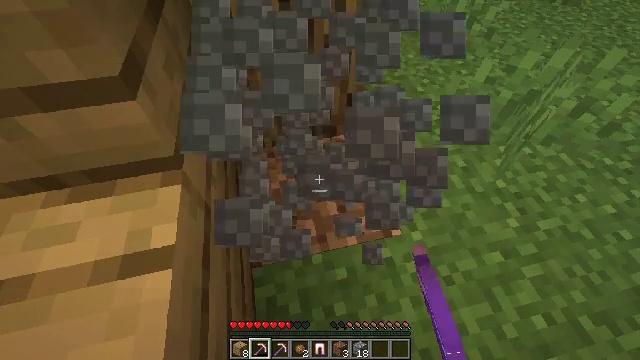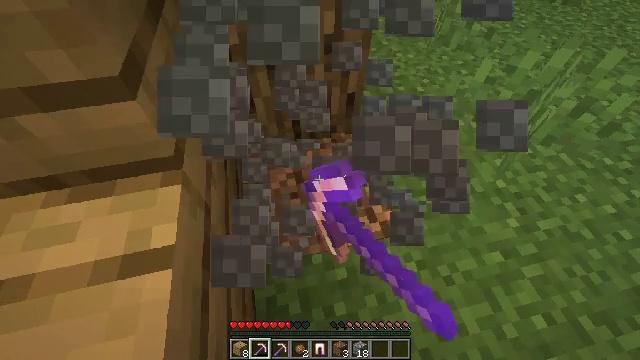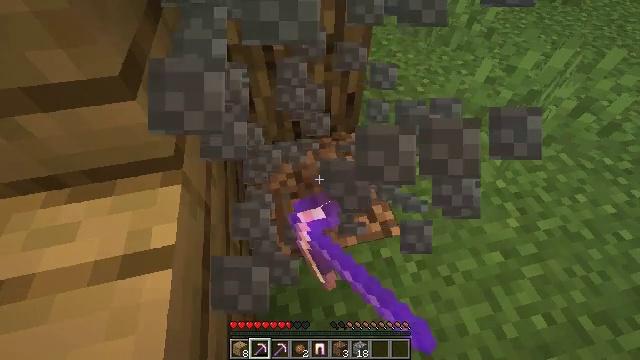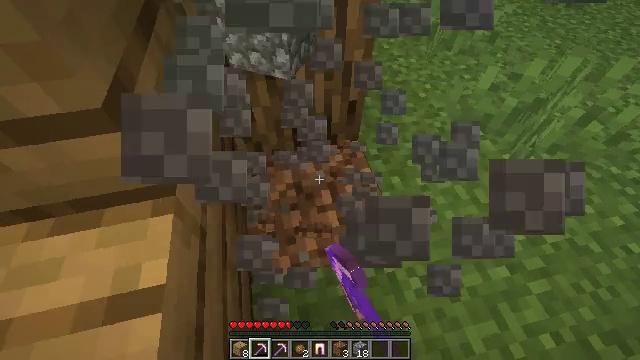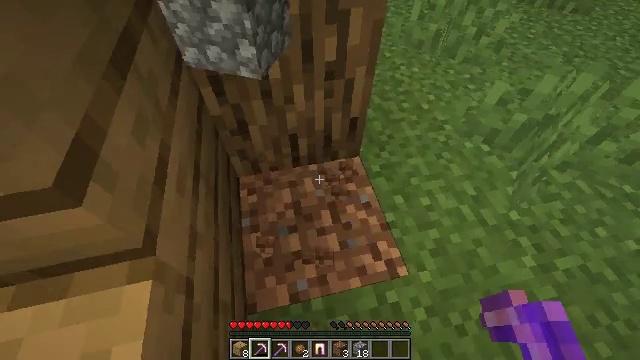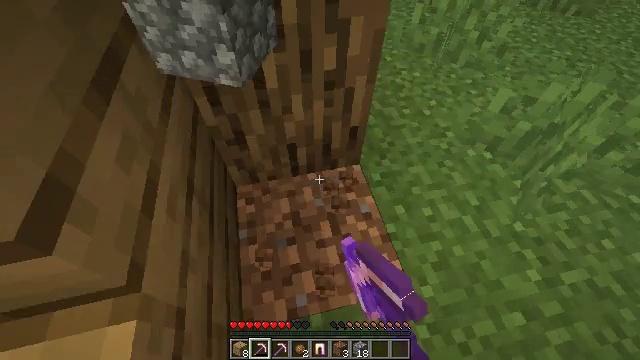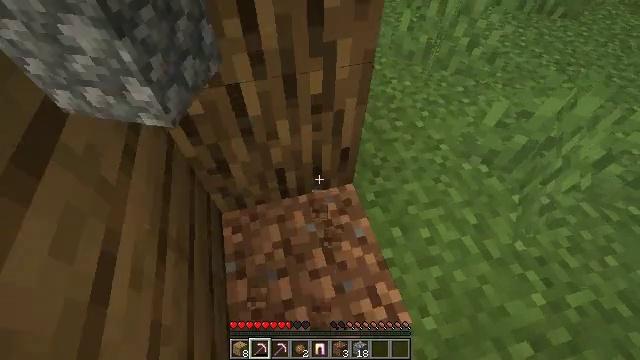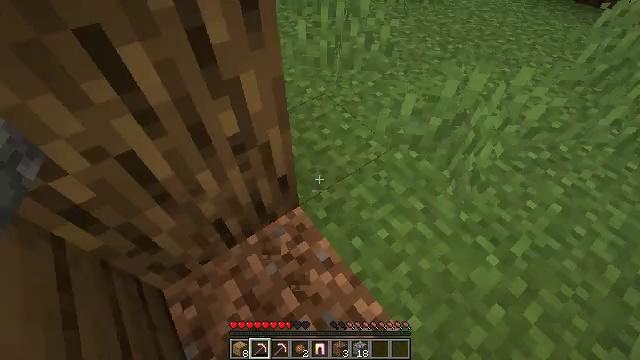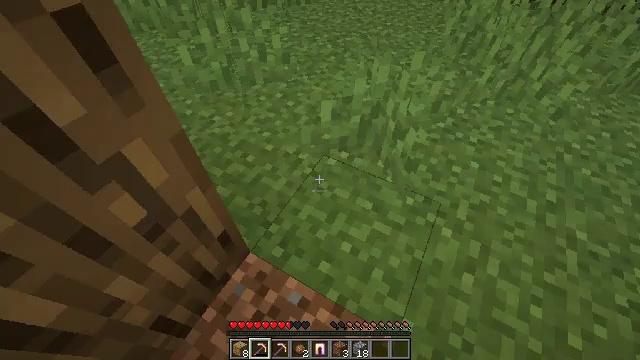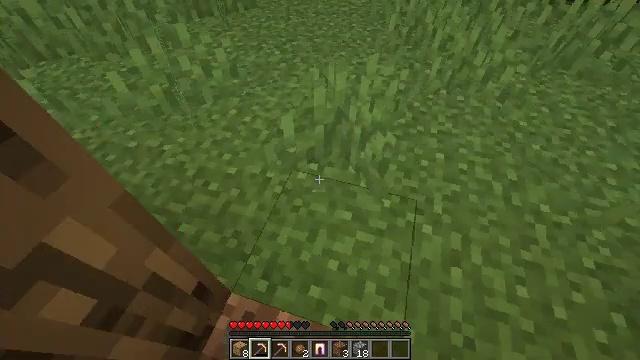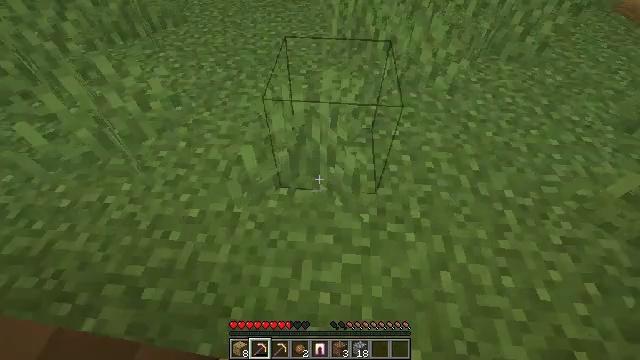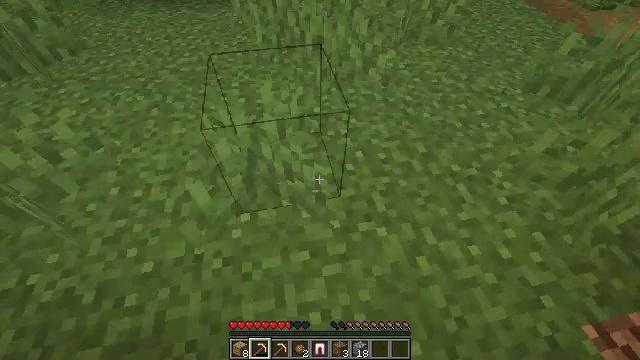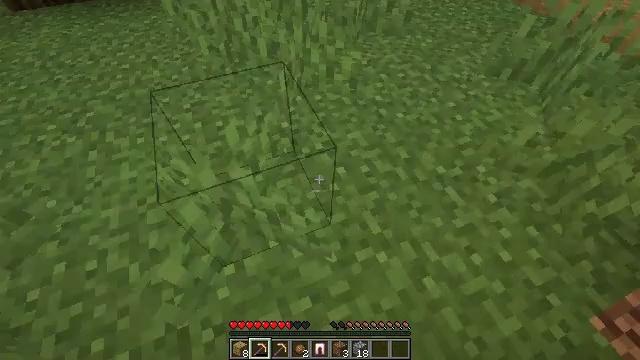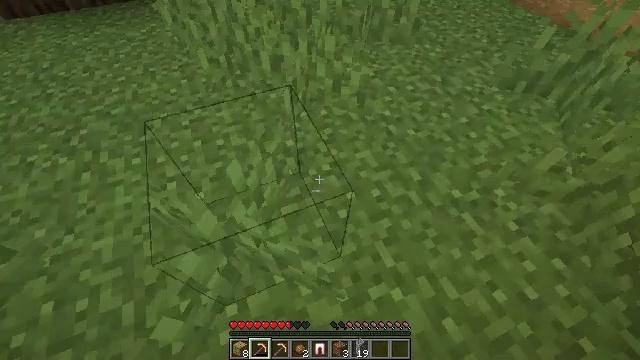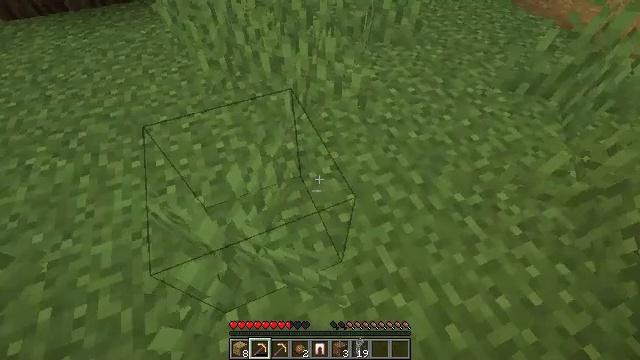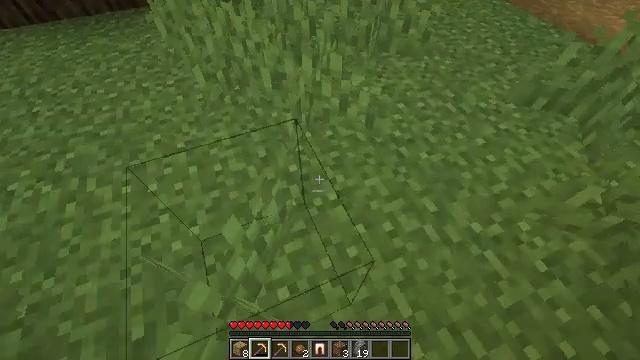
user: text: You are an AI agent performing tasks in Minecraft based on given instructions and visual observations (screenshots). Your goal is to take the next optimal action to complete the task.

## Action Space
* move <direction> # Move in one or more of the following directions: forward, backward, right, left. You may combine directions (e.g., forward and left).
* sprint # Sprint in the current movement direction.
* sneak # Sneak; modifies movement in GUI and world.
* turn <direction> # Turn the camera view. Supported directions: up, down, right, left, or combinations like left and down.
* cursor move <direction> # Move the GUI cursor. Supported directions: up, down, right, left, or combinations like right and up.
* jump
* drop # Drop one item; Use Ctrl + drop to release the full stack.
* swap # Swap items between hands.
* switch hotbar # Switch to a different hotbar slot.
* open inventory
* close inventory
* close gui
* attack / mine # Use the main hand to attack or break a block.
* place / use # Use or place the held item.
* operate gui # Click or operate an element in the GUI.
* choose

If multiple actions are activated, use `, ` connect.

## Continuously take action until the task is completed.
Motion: motion action
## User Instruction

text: Break the cobblestone to create a path.
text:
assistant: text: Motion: attack / mine
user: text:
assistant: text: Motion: attack / mine
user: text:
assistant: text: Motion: move forward, attack / mine
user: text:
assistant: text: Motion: move forward, attack / mine
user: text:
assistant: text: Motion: move forward, attack / mine
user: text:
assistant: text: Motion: move forward, turn right
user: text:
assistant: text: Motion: move forward, turn right and up
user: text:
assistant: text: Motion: move forward, turn right
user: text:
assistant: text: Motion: move forward, turn right
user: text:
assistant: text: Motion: move forward, turn right
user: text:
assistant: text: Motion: move forward, turn right
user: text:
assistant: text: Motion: move forward, turn right and down
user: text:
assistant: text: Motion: move forward
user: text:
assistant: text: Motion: move forward
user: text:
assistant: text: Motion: move forward
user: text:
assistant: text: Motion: move forward
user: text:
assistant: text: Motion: move forward
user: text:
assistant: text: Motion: move forward, turn right and up
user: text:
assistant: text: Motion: move forward, turn right and up
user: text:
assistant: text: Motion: move forward, turn right
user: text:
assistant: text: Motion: move forward, turn right
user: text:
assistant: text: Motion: move forward, turn right
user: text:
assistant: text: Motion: move forward, turn right
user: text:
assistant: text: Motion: move forward, turn right
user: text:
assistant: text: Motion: move forward
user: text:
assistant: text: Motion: move forward
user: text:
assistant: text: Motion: move forward
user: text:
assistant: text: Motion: move forward
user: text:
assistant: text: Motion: move forward
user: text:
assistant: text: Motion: move forward